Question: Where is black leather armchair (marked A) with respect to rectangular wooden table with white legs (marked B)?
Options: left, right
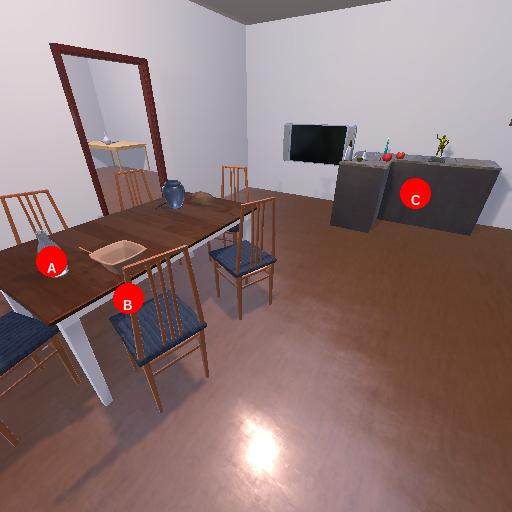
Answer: left